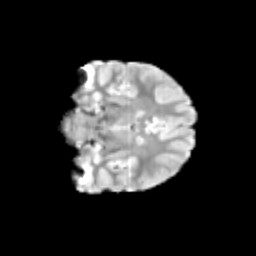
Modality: T2w
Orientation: coronal
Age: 10
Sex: male
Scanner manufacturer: siemens
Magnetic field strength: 3 T
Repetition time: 3.8 s
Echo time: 0.07 s